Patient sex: M
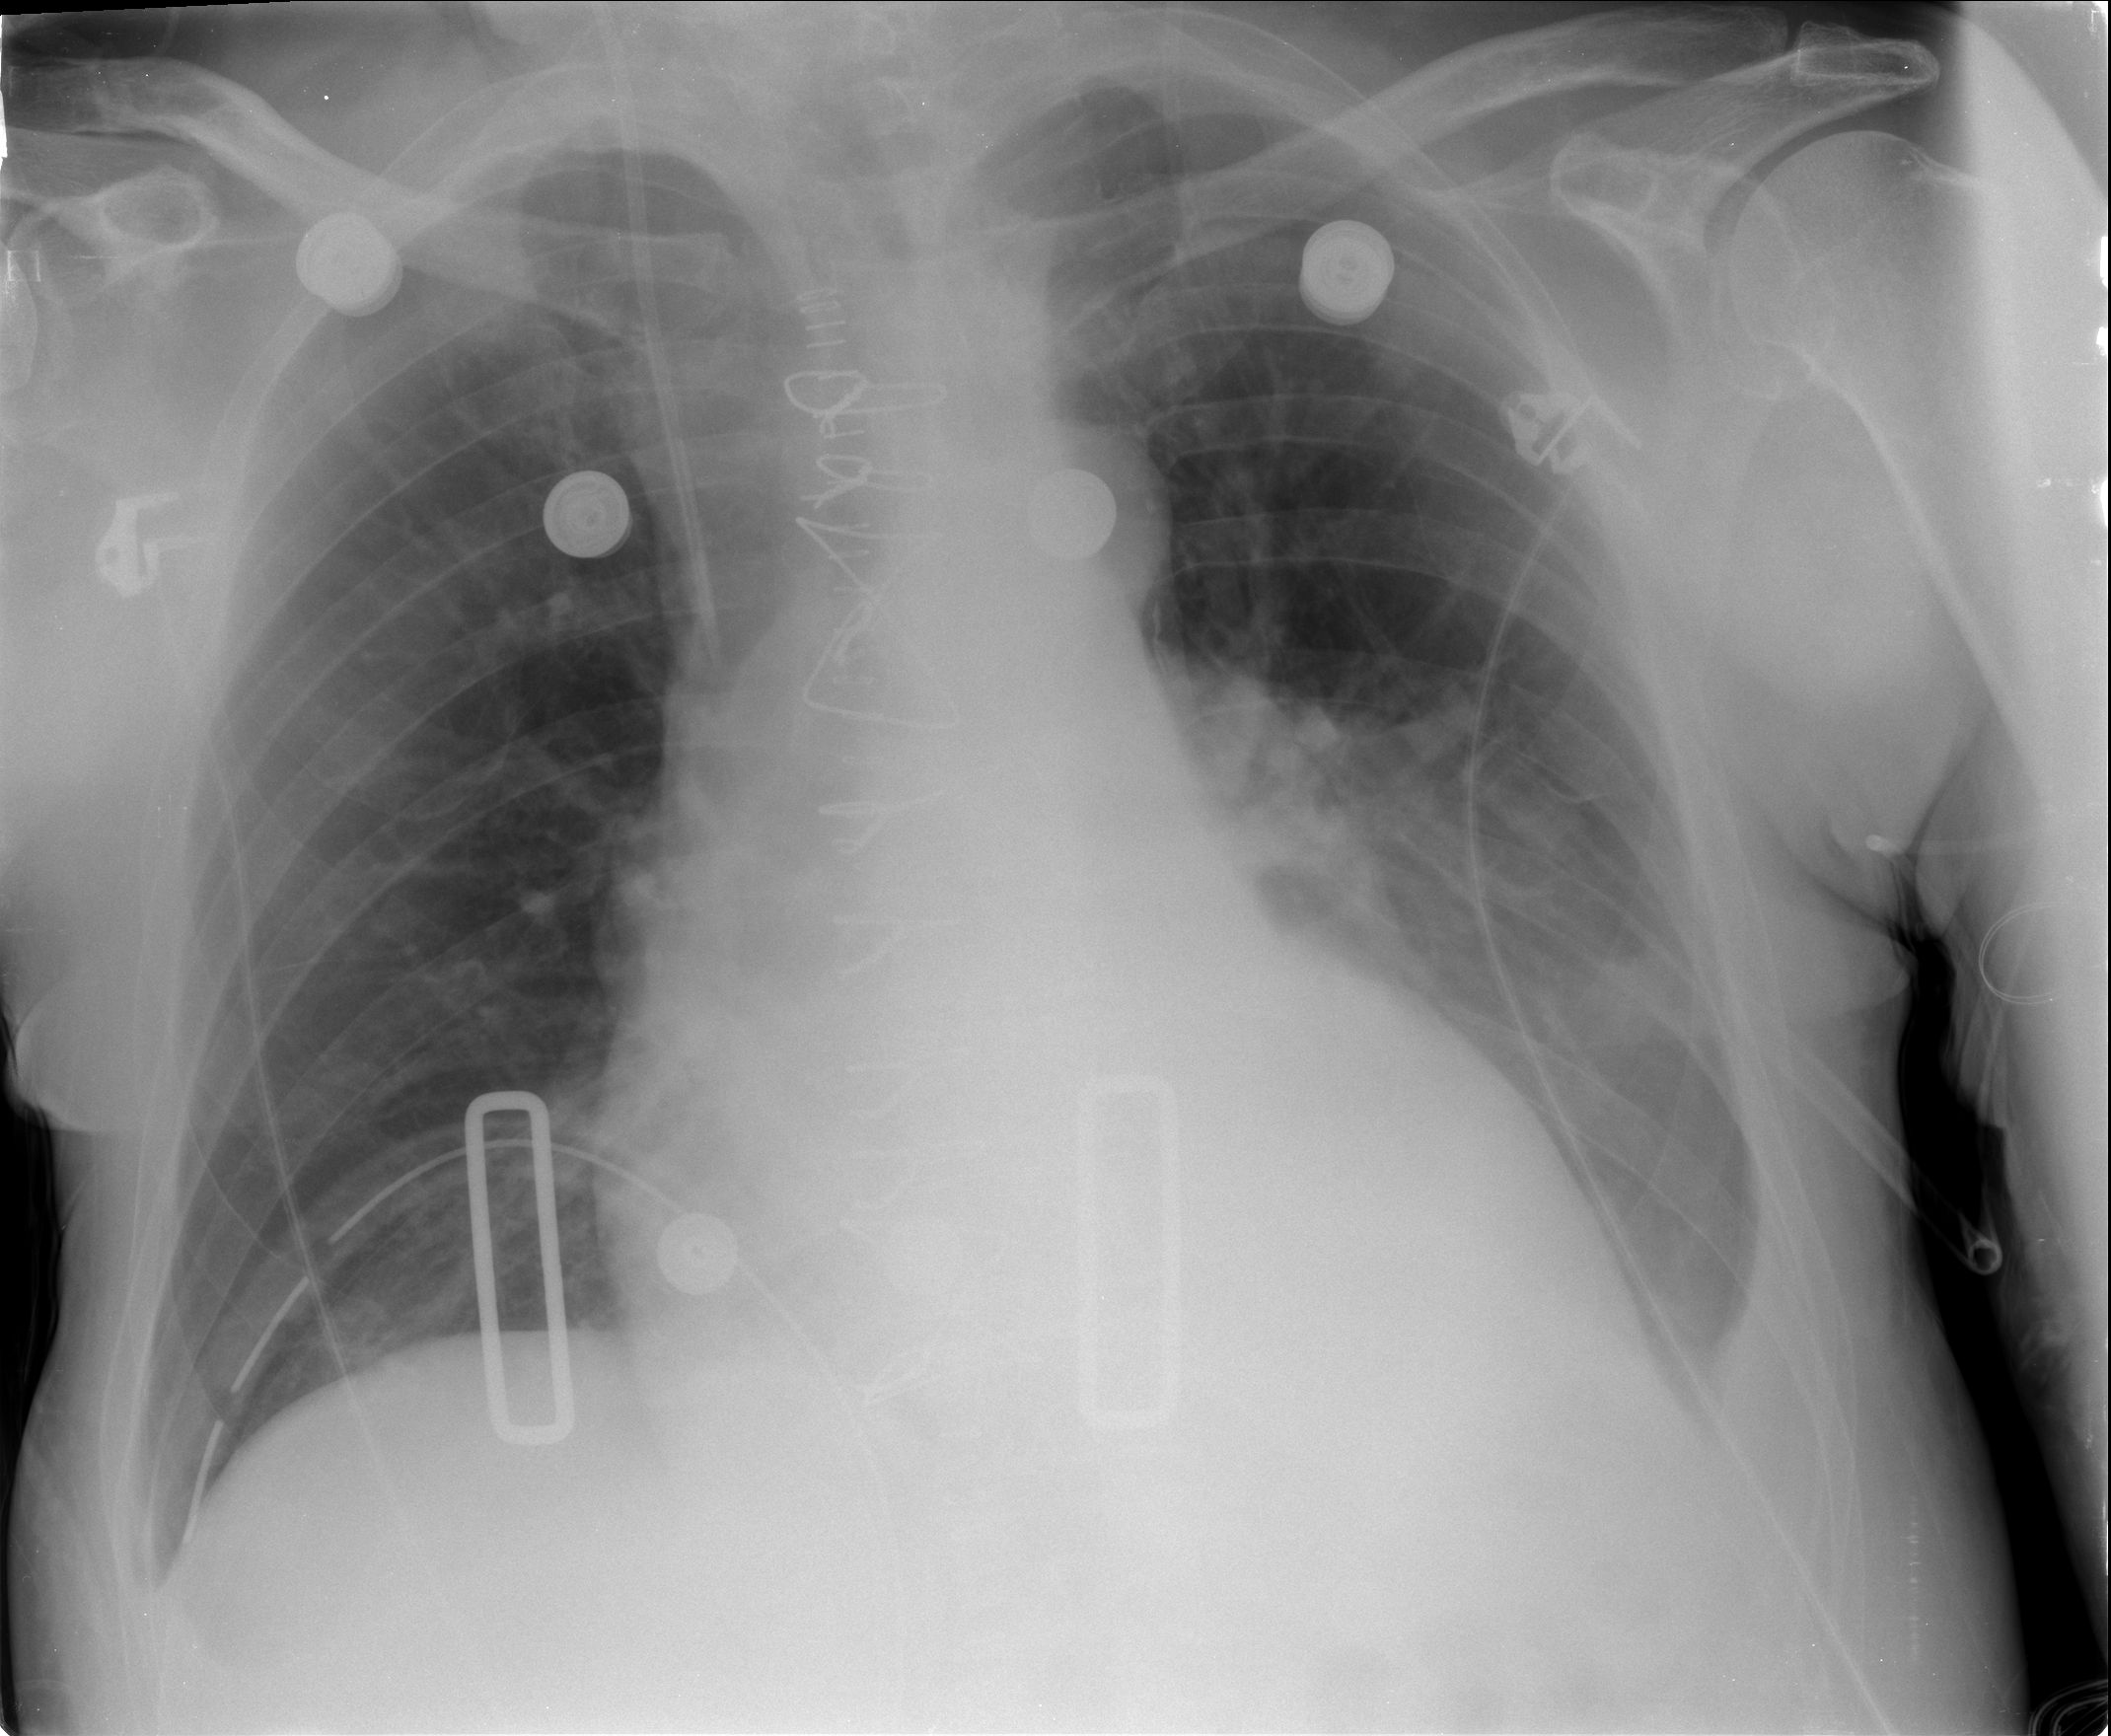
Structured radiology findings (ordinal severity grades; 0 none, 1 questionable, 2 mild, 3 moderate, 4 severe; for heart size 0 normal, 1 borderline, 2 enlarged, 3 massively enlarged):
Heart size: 2
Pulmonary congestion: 0
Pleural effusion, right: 0
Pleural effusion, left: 2
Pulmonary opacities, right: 0
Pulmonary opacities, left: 0
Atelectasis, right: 0
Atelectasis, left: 2